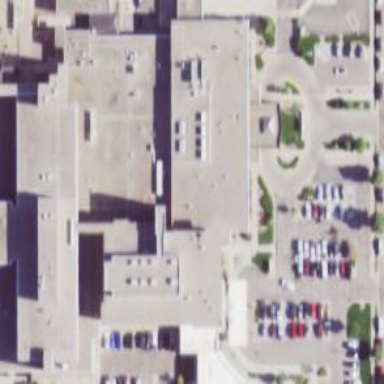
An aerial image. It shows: Hospital building.